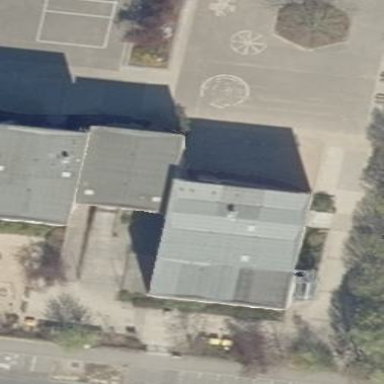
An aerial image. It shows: School building with flat roof.